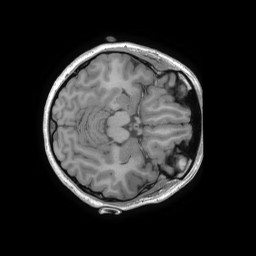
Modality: T1w
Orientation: axial
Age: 20
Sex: female
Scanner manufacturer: ge
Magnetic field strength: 3 T
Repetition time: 0.007292 s
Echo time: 0.002812 s